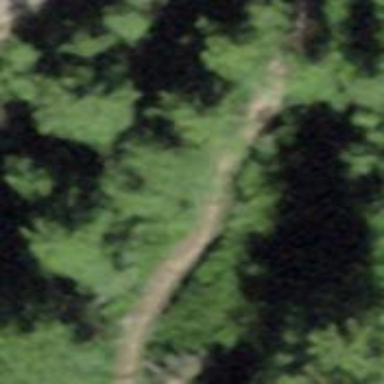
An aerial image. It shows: Ground path.